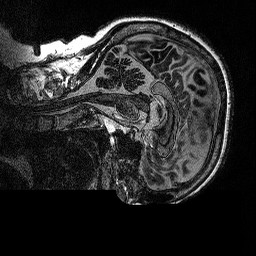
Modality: MP2RAGE
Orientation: sagittal
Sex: female
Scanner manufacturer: siemens
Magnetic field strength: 3 T
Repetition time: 5 s
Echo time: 0.00292 s